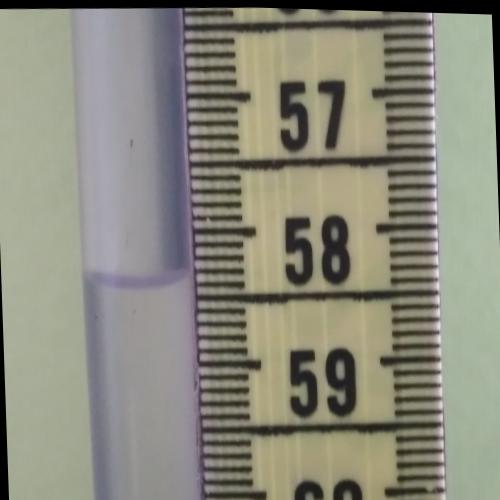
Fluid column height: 58.4 cm